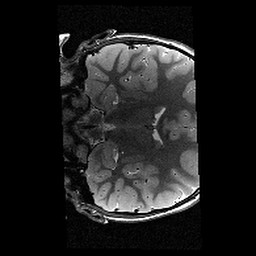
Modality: T2w
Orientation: coronal
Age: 11
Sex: female
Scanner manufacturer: siemens
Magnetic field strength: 3 T
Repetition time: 9.23 s
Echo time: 0.067 s